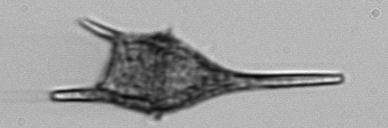
Label: Tripos_lineatus